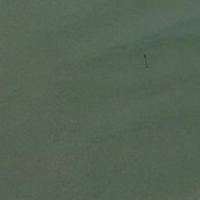
EUNIS habitat code: 14
Species observed at this site:
Alcedo atthis
Sylvia borin
Larus marinus
Limosa limosa
Aegithalos caudatus
Sylvia atricapilla
Larus cachinnans
Spinus spinus
Poecile palustris
Larus michahellis
Ardea alba
Erithacus rubecula
Tringa glareola
Tringa totanus
Tringa erythropus
Tringa nebularia
Anas acuta
Tringa ochropus
Himantopus himantopus
Cyanistes caeruleus
Calidris ferruginea
Chloris chloris
Larus canus
Hydroprogne caspia
Passer domesticus
Phasianus colchicus
Remiz pendulinus
Mareca penelope
Passer montanus
Calidris alpina
Calidris canutus
Spatula clypeata
Saxicola rubetra
Mareca strepera
Mergus merganser
Milvus milvus
Milvus migrans
Arenaria interpres
Oriolus oriolus
Cinclus cinclus
Numenius phaeopus
Phylloscopus trochilus
Motacilla alba
Numenius arquata
Actitis hypoleucos
Oenanthe oenanthe
Anas crecca
Emberiza citrinella
Prunella modularis
Gallinago gallinago
Chroicocephalus ridibundus
Muscicapa striata
Platalea leucorodia
Phylloscopus collybita
Gallinula chloropus
Sitta europaea
Falco tinnunculus
Ficedula hypoleuca
Acrocephalus scirpaceus
Emberiza calandra
Acrocephalus arundinaceus
Anas platyrhynchos
Alopochen aegyptiaca
Aythya ferina
Acrocephalus palustris
Streptopelia decaocto
Aythya fuligula
Lanius collurio
Aythya marila
Streptopelia turtur
Carduelis carduelis
Nycticorax nycticorax
Phalacrocorax carbo
Egretta garzetta
Ciconia ciconia
Corvus corone
Bucephala clangula
Ardea purpurea
Cygnus olor
Gavia arctica
Gavia immer
Cuculus canorus
Phoenicurus ochruros
Phoenicurus phoenicurus
Corvus corax
Riparia riparia
Plectrophenax nivalis
Sturnus vulgaris
Troglodytes troglodytes
Aix sponsa
Turdus merula
Circus aeruginosus
Tachymarptis melba
Lophodytes cucullatus
Hirundo rustica
Sterna hirundo
Turdus pilaris
Regulus regulus
Calidris pugnax
Delichon urbicum
Tachybaptus ruficollis
Certhia brachydactyla
Podiceps cristatus
Anthus trivialis
Turdus philomelos
Fulica atra
Podiceps auritus
Falco subbuteo
Anthus spinoletta
Dendrocopos major
Podiceps nigricollis
Turdus viscivorus
Falco peregrinus
Buteo buteo
Anthus pratensis
Turdus iliacus
Alauda arvensis
Pica pica
Garrulus glandarius
Columba livia
Saxicola rubicola
Picus viridis
Charadrius hiaticula
Motacilla cinerea
Accipiter gentilis
Fringilla coelebs
Tadorna tadorna
Coloeus monedula
Columba palumbus
Chlidonias niger
Dryobates minor
Fringilla montifringilla
Parus major
Columba oenas
Larus argentatus
Anser anser
Ichthyaetus melanocephalus
Accipiter nisus